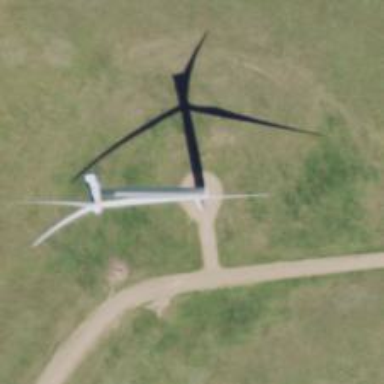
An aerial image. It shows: Wind generator powered by horizontal axis wind turbine.